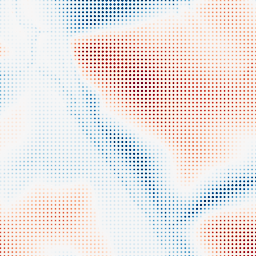
Category: classical
Decomposition family: gaussian_anisotropic
Decomposition parameters: sigma_x: 10
sigma_y: 50
Upsampling method: sinc_blackman
Upsampling parameters: scale: 8
kernel_size: 4
Upsampling scale: 8